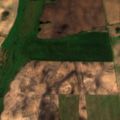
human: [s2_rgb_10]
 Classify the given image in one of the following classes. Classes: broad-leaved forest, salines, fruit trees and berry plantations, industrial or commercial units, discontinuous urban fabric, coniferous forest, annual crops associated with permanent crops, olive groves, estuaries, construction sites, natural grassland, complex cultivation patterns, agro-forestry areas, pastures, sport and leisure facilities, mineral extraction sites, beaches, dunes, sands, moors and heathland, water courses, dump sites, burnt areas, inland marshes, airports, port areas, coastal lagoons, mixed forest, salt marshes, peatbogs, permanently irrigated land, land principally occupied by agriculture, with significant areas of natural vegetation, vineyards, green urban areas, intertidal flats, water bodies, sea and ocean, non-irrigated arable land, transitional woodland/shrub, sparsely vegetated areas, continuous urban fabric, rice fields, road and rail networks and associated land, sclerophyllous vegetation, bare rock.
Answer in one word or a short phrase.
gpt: non-irrigated arable land, pastures, complex cultivation patterns